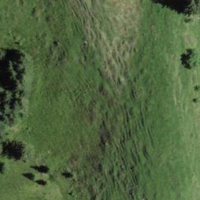
EUNIS habitat code: 24
Species observed at this site:
Cirsium palustre